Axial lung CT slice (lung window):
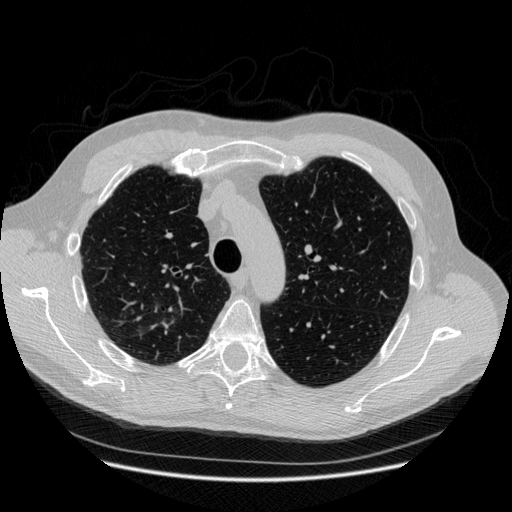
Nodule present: no